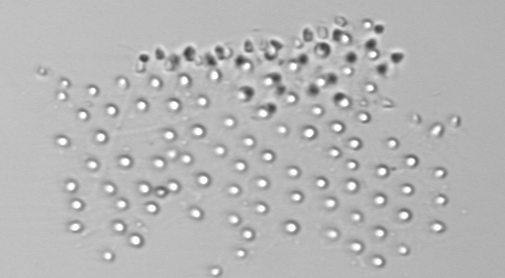
Label: Parvicorbicula_socialis